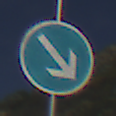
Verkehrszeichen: VorgeschriebeneVorbeifahrtRechts
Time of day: MorningAfternoon
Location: Outdoor (RoadRail)
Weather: PartlyCloudy
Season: NotSpecified
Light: Natural